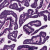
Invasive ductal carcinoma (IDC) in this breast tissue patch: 0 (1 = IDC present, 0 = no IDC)